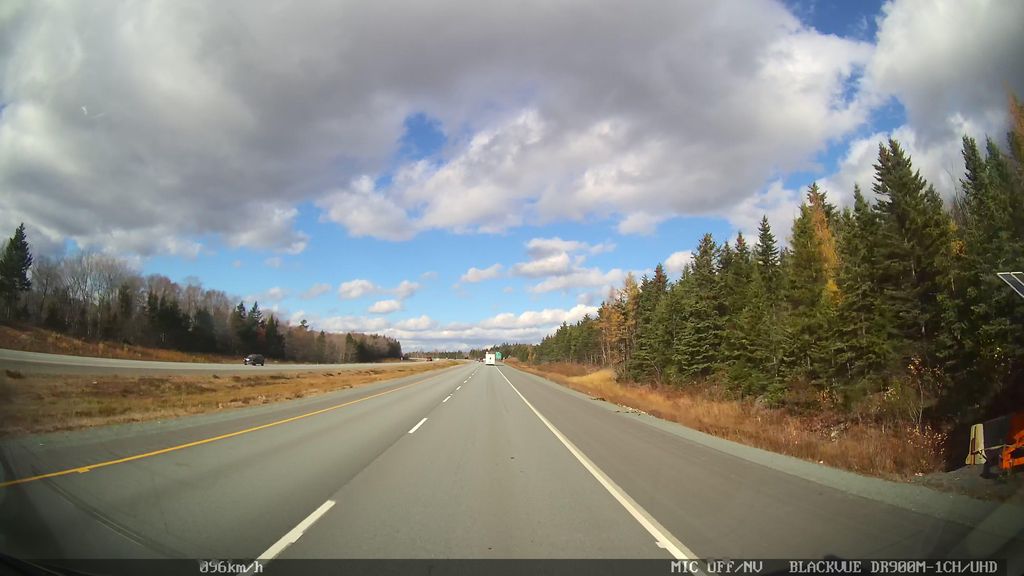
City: halifax